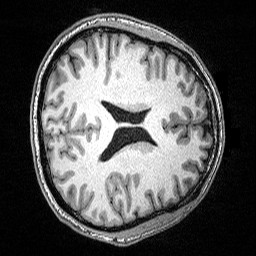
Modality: T1w
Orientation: axial
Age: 40
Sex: male
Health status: healthy
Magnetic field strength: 3 T
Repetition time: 2.53 s
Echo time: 0.00331 s